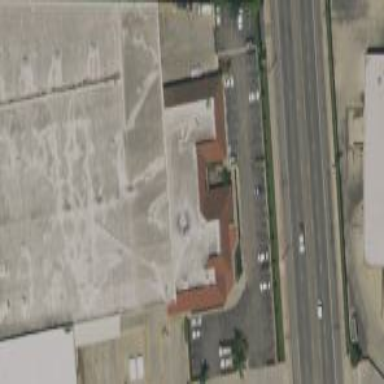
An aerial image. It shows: Warehouse.